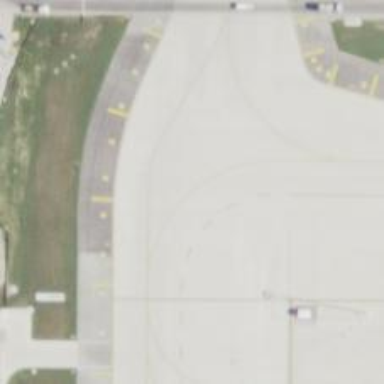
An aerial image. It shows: Image of taxiway at airport.